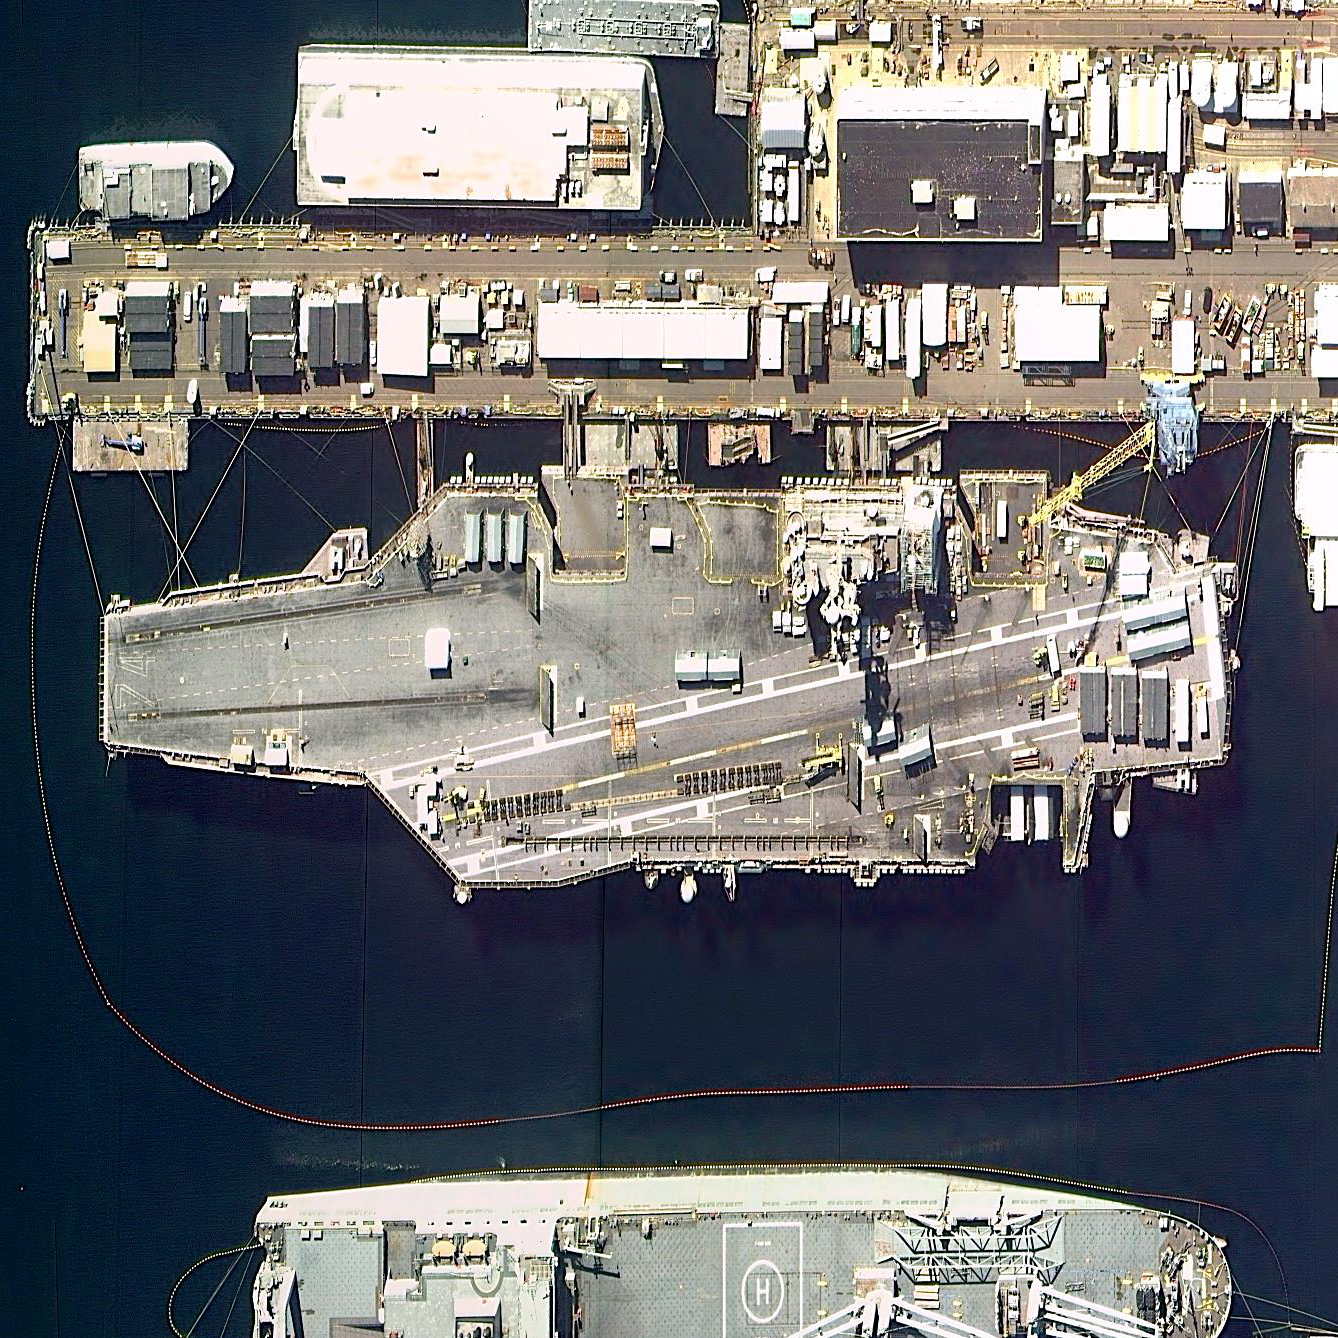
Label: Nimitz-class_aircraft_carrier